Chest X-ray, PA view. Patient: 31 years old, sex M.
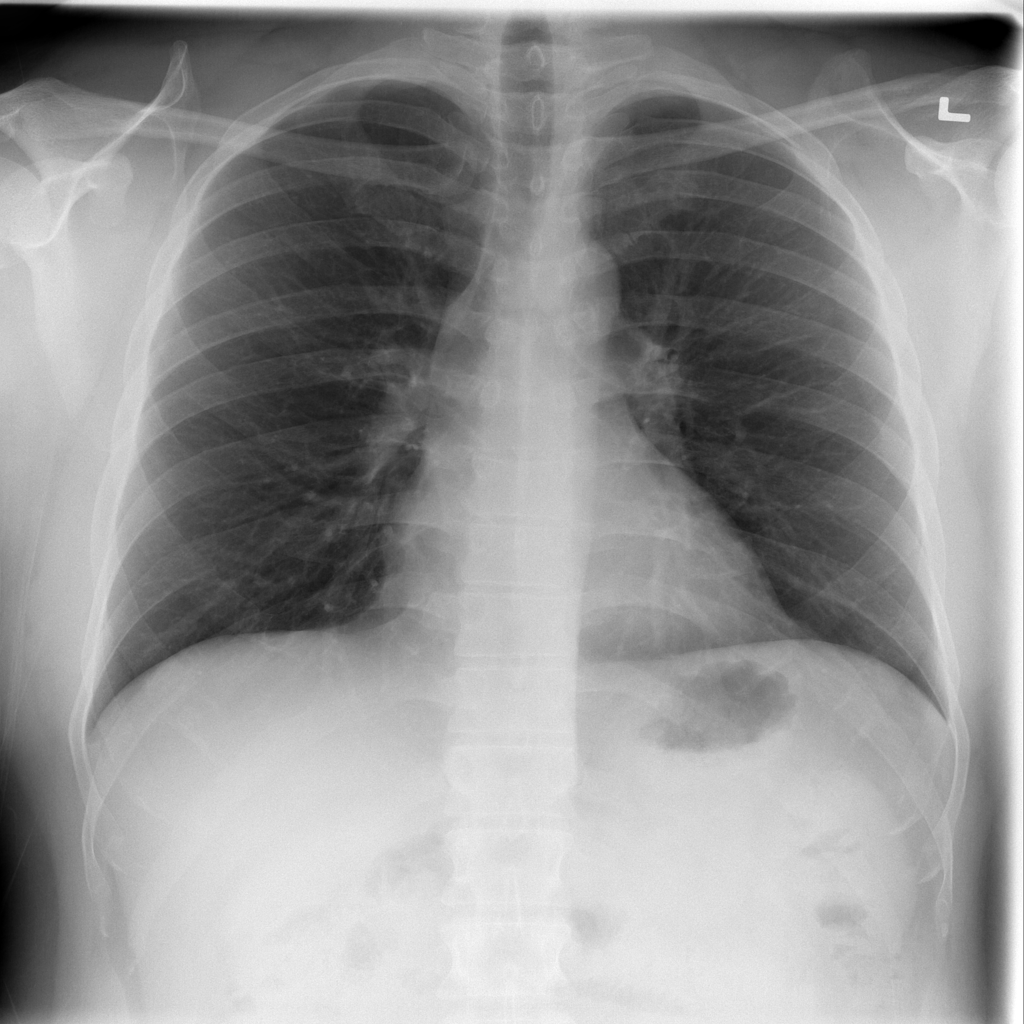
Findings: No Finding